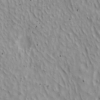
Label: not_dusty